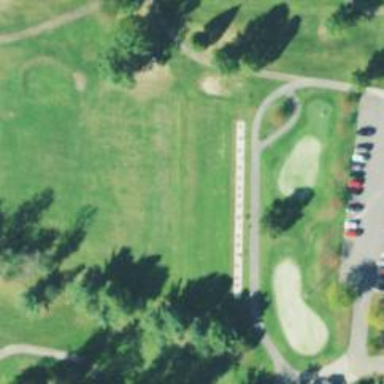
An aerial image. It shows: Path used for both walking and golf.